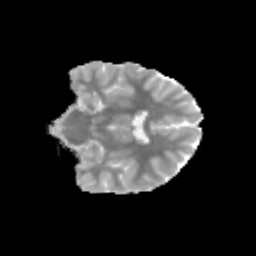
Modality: MD
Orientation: coronal
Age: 11
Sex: male
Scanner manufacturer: siemens
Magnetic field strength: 3 T
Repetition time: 3.8 s
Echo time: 0.07 s